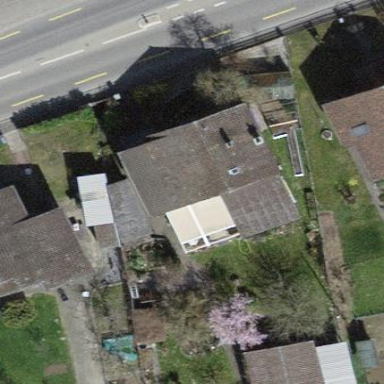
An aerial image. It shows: Building with tile roof.